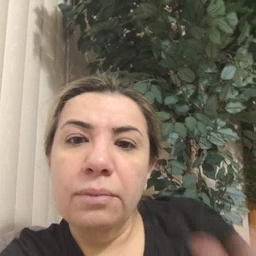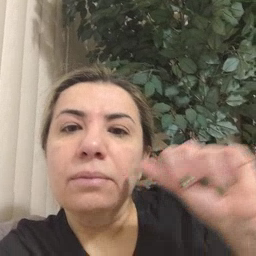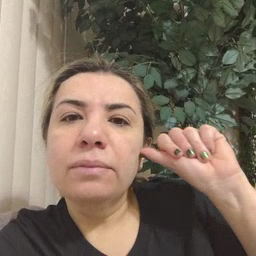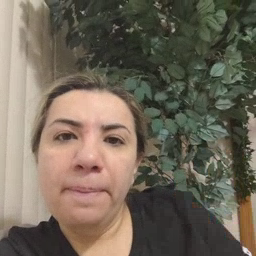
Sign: yesterday